Interaction volume radius: 5 \u00c5
Interaction volume height: 10 \u00c5
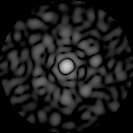
Disorder parameter: 0.8393